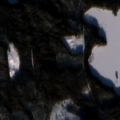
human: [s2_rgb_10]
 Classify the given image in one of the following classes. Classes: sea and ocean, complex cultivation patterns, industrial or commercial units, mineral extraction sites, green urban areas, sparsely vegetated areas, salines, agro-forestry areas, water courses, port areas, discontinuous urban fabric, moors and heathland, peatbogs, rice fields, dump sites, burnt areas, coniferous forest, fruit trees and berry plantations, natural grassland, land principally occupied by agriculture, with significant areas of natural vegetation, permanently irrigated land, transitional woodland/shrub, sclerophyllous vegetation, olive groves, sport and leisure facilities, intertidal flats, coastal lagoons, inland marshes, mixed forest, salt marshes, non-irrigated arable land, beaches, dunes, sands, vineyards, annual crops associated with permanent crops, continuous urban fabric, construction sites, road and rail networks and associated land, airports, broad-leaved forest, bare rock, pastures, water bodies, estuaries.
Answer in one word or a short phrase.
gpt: coniferous forest, mixed forest, water bodies